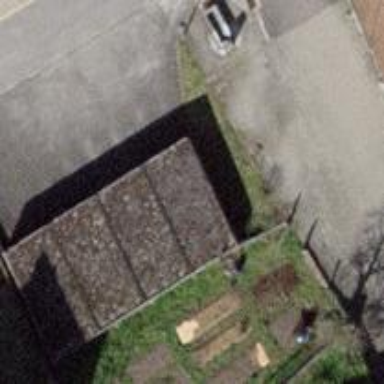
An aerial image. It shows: Group of garages.